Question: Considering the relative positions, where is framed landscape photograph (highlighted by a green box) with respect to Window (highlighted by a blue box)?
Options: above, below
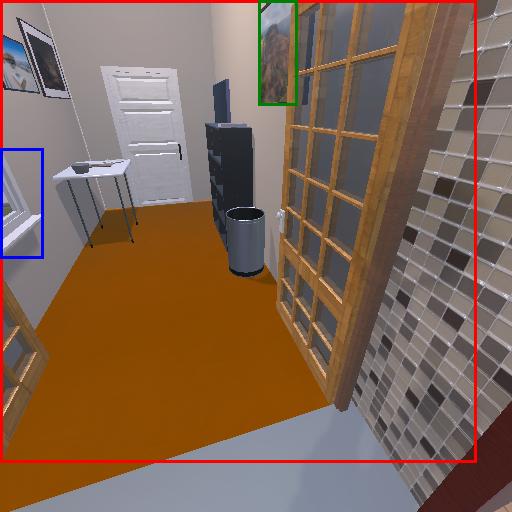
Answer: above